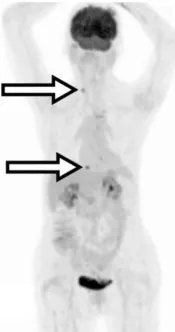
Patient B MIP images. (C) Repeated imaging. Arrows indicate the areas of relevant uptake which were not visible after extravasation.
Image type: radiology (pet)